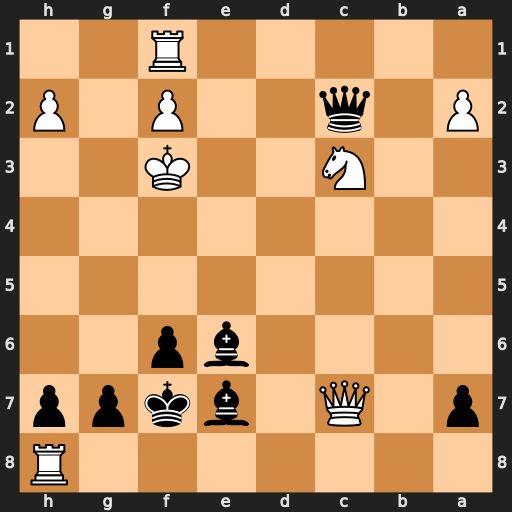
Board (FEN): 7R/p1Q1bkpp/4bp2/8/8/2N2K2/P1q2P1P/5R2
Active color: b
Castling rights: -
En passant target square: -
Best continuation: Qd3+ Kg2 Bh3+ Kg1 Qxf1#